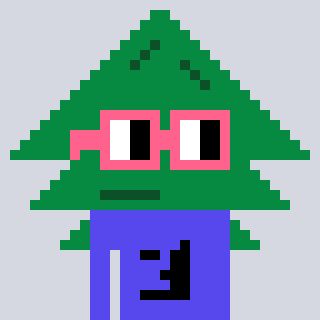
a pixel art character with square pink glasses, a fir-shaped head and a computerblue-colored body on a cool background